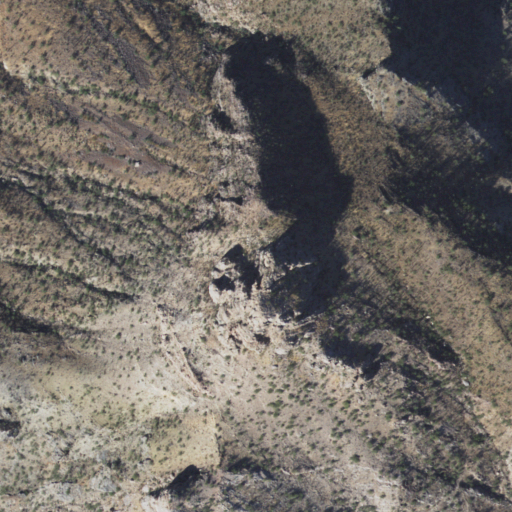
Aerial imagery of mountain in Arizona named Waterman Peak containing only shrub